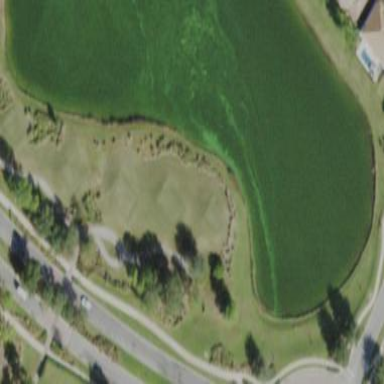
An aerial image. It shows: Golf bunker filled with sandy terrain.